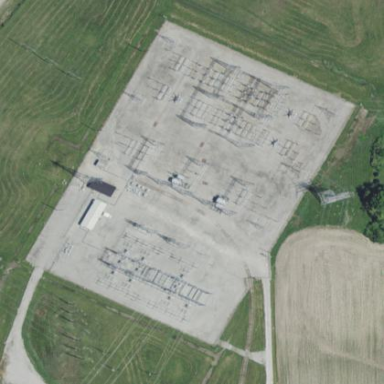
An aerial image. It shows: Fenced power substation at the transmission level.